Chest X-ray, AP view. Patient: 59 years old, sex F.
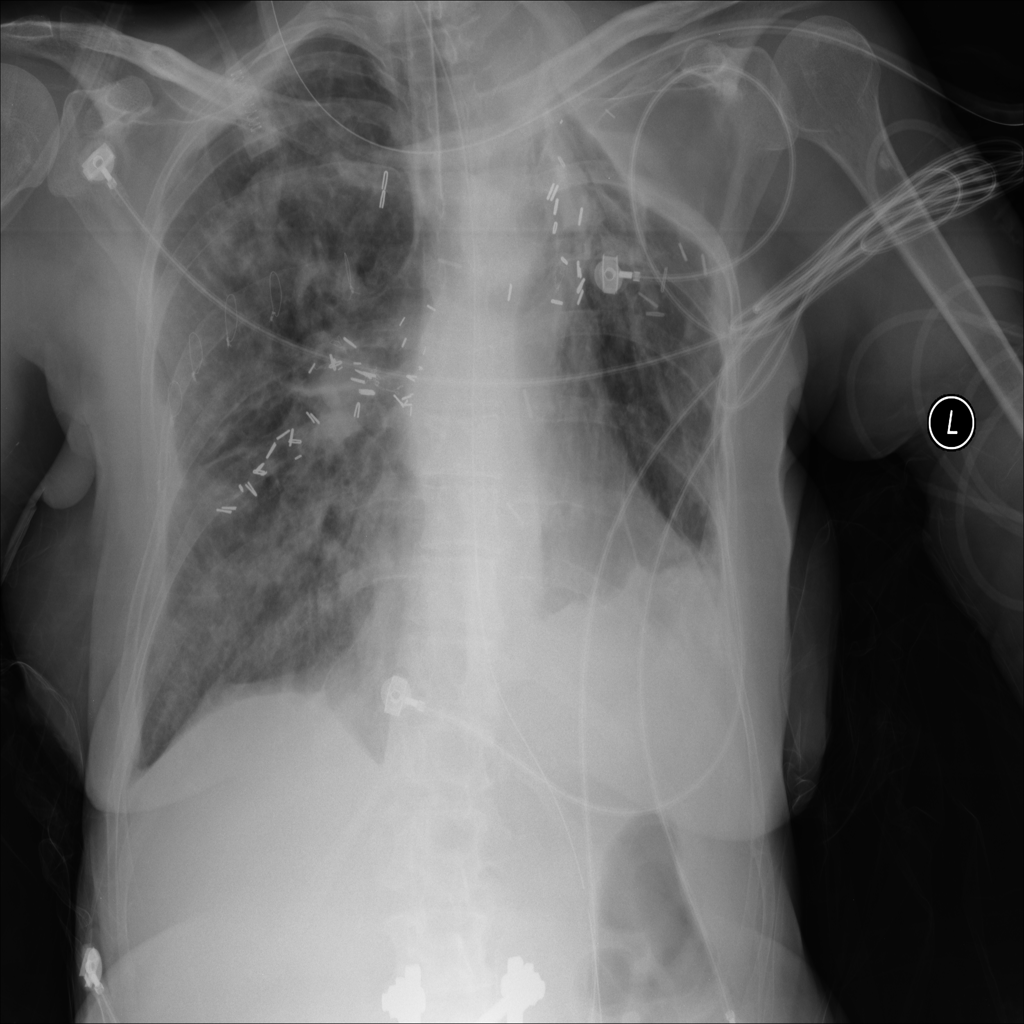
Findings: Infiltration